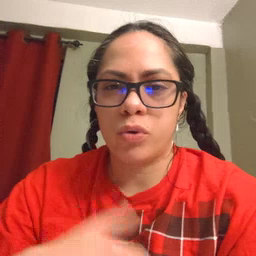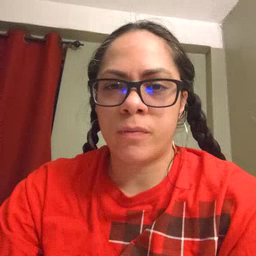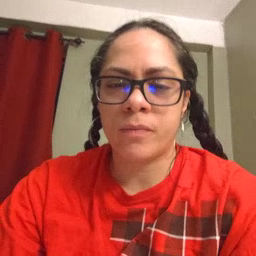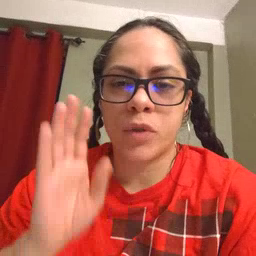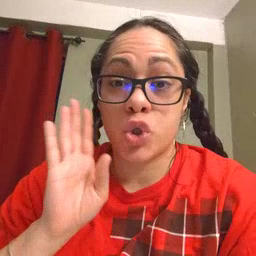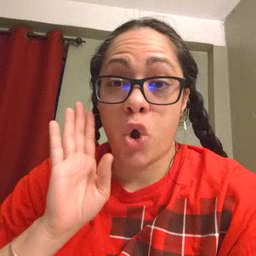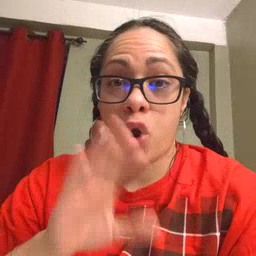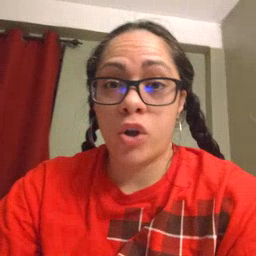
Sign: dog